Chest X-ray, PA view. Patient: 17 years old, sex F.
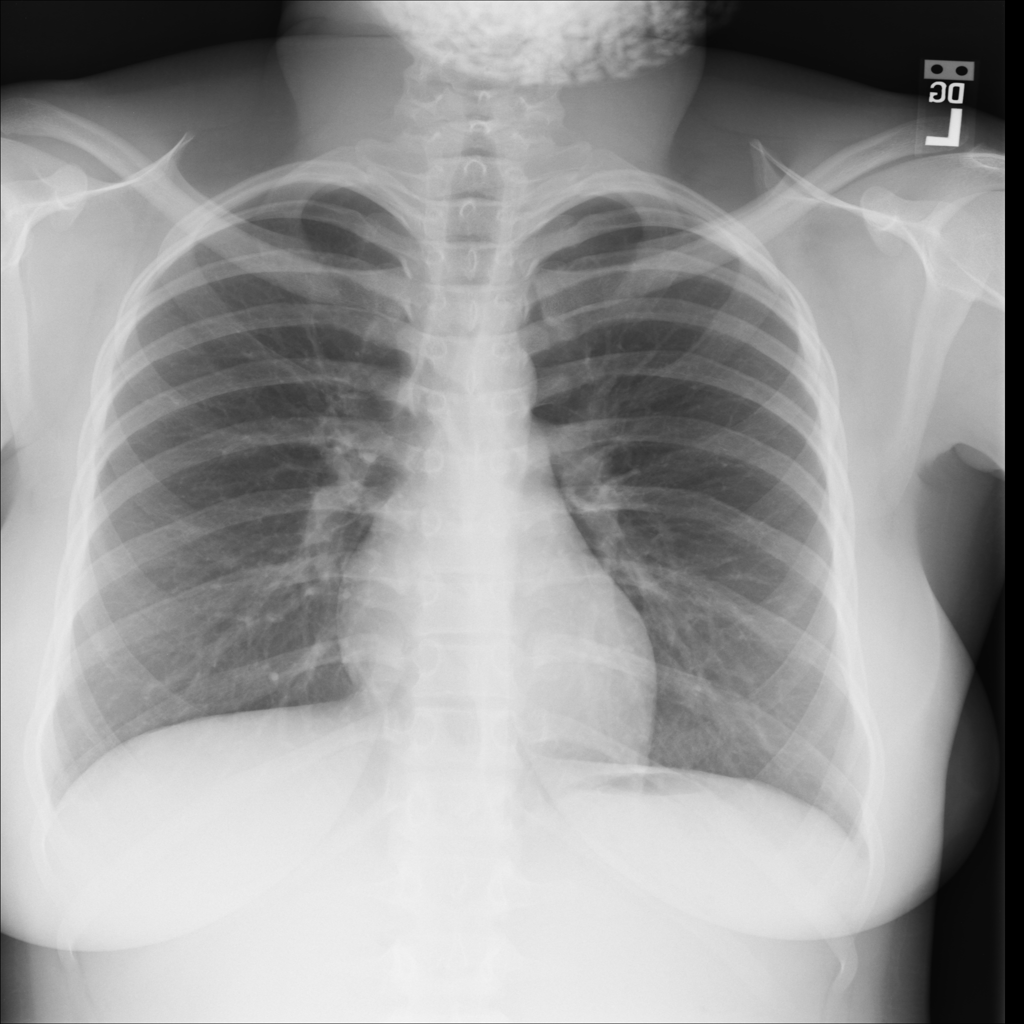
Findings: No Finding